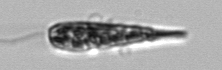
Label: Euglena